Question: I have a worksheet in google sheets where each row is information about an upcoming event, including the name, location, tickets etc...
I have a class Event and I'd like to create a new instance of Event for every row in the worksheet, but I want the name of the new Event objects to be values from the row.
Creating the class is easy enough because I can set attributes like
'''
self.venue = worksheet.cell(foo,bar).value
'''
But I'm not sure how to use the same logic for the name of the variable when creating the object
e.g.
'''
worksheet.cell(row, column).value = Event(etc...)
'''
I need some way to say create this new Event and name the variable worksheet.cell(row, column).value for row in this worksheet
Edit: added example of the data I'm working with. The 'band' column is the one with the strings that I would like to use as names for newly created objects
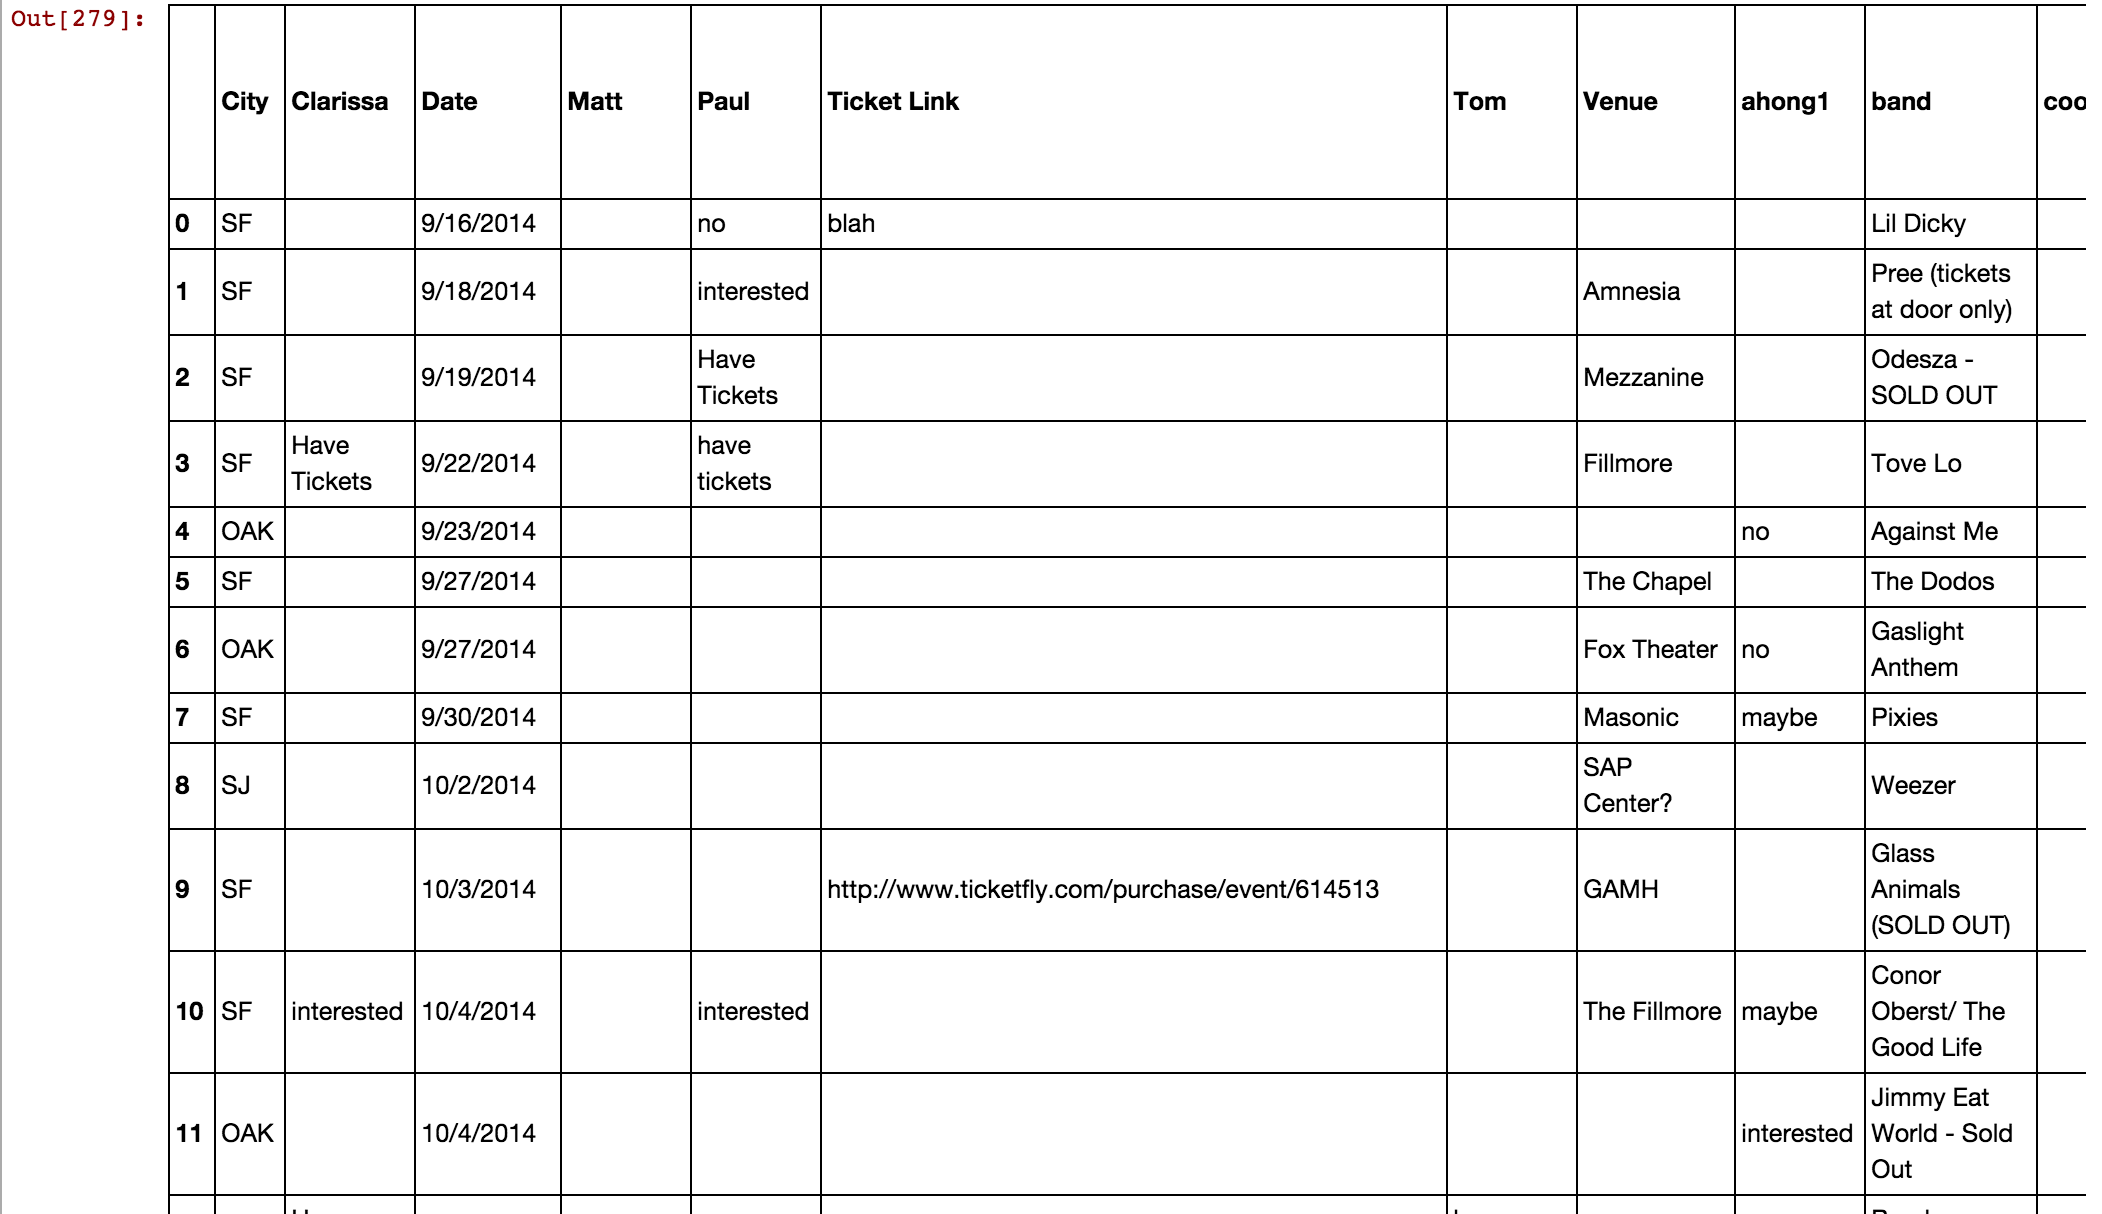
Answer: There are many ways to do it. But the most recommended way to do so is using dictionaries and not just naming the objects dynamically. For example:
'''
EventObjects = {}
# and for each row and col that you want to create the objec
EventObjects[worksheet.cell(row, column).value] = Event(etc..)
'''
Then when you want to access it, you can just get the instance of the object as so:
'''
EventObjects['<Name>'].time
'''
The other (not recommended way) is to use setattr:
'''
import sys
# Assuming that this code is just executed in main.
# If not, just substitute sys.modules['__main__'] with the instance in which
# you want to create the varible
# like for example:
# settar(self, 'a', 10) creates a variable self.a with value 10
# For every row and column
setattr(sys.modules['__main__'], worksheet.cell(row, column).value, Event(etc ..))
'''